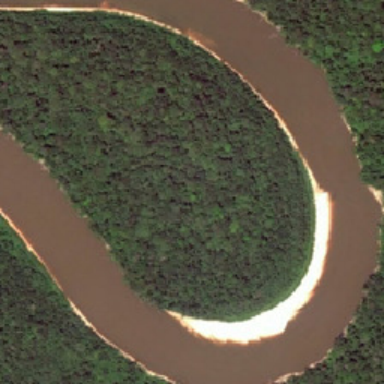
In the forest is a river with a sharp turning with white spray at the bend .